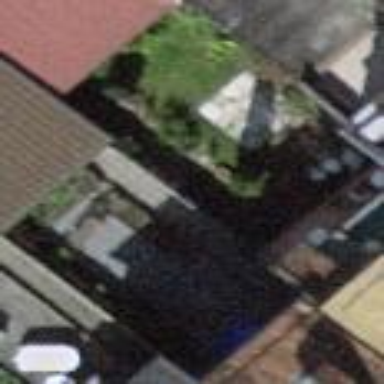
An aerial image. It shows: Garden that is leisure land.